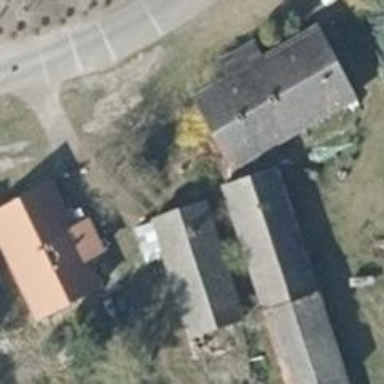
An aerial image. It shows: Simple and straightforward house.